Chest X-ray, AP view. Patient: 69 years old, sex M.
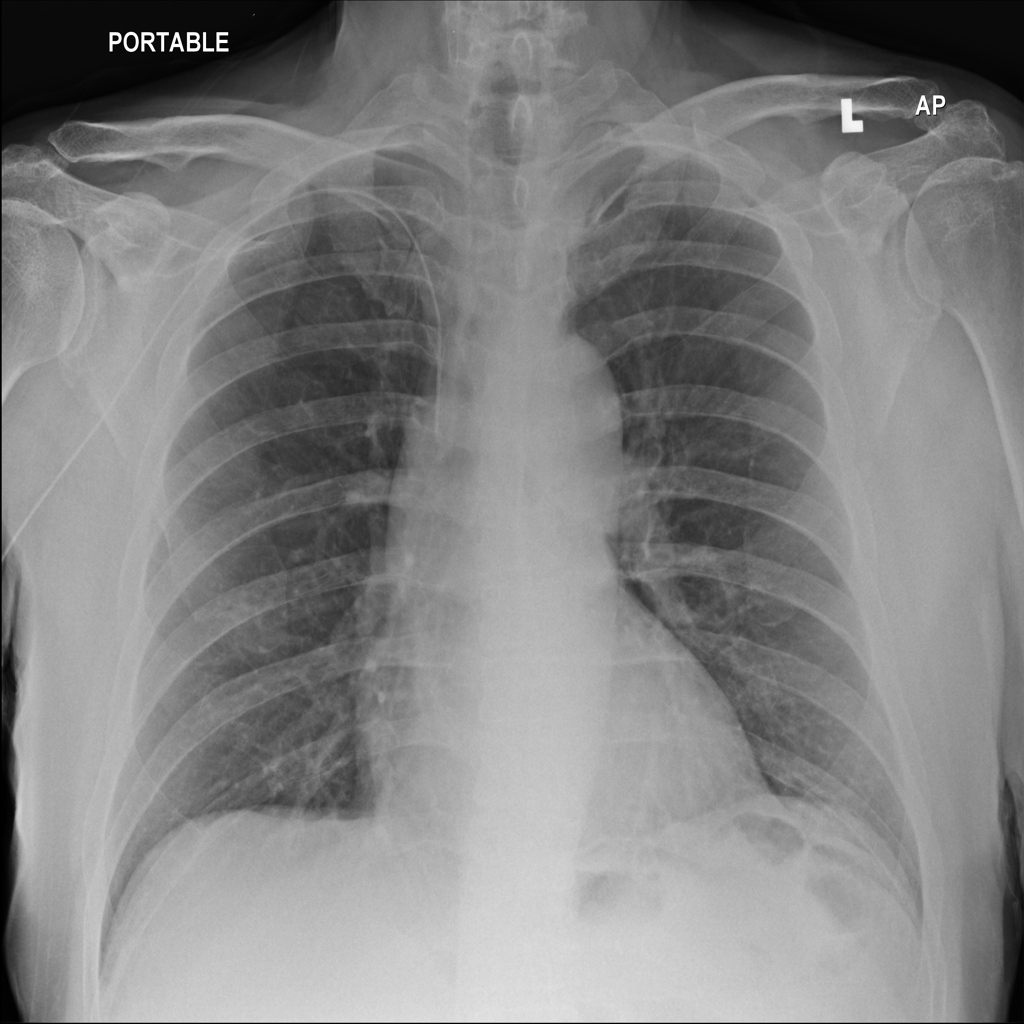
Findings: No Finding